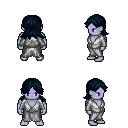
a pixel art fantasy rpg character, male body template, dark elf, purple skin, white robe, metal pants, raven loose hair, four views (front, back, left, right), 2x2 character sprite sheet, small pixel art, hard edges, no anti-aliasing